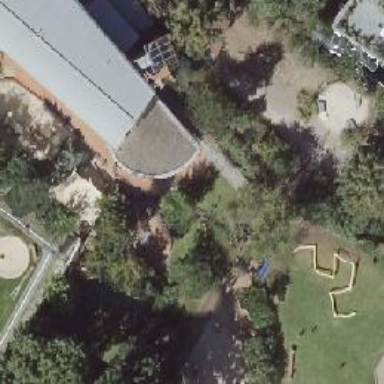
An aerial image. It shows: Kindergarten.